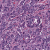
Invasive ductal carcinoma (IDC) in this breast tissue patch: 1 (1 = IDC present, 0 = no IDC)